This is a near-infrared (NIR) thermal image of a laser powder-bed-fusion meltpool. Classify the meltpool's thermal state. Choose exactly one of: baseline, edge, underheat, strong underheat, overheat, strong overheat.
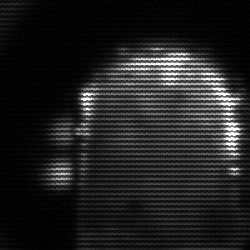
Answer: baseline